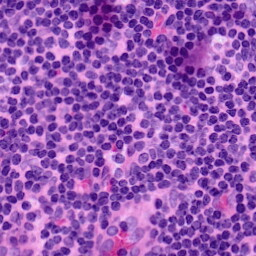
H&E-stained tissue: LymphNode